Field crop: maize
Growth stage: 2
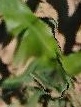
Species: maize